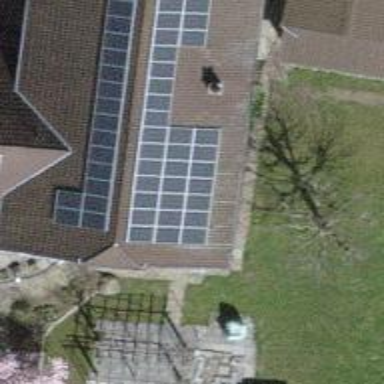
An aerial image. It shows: Solar power generator using photovoltaic panels.